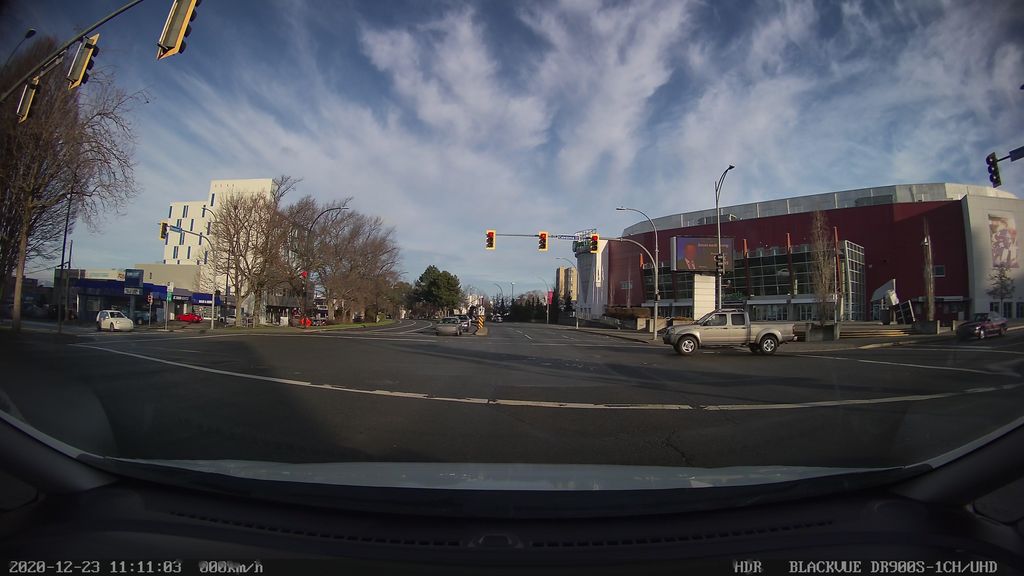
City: victoria